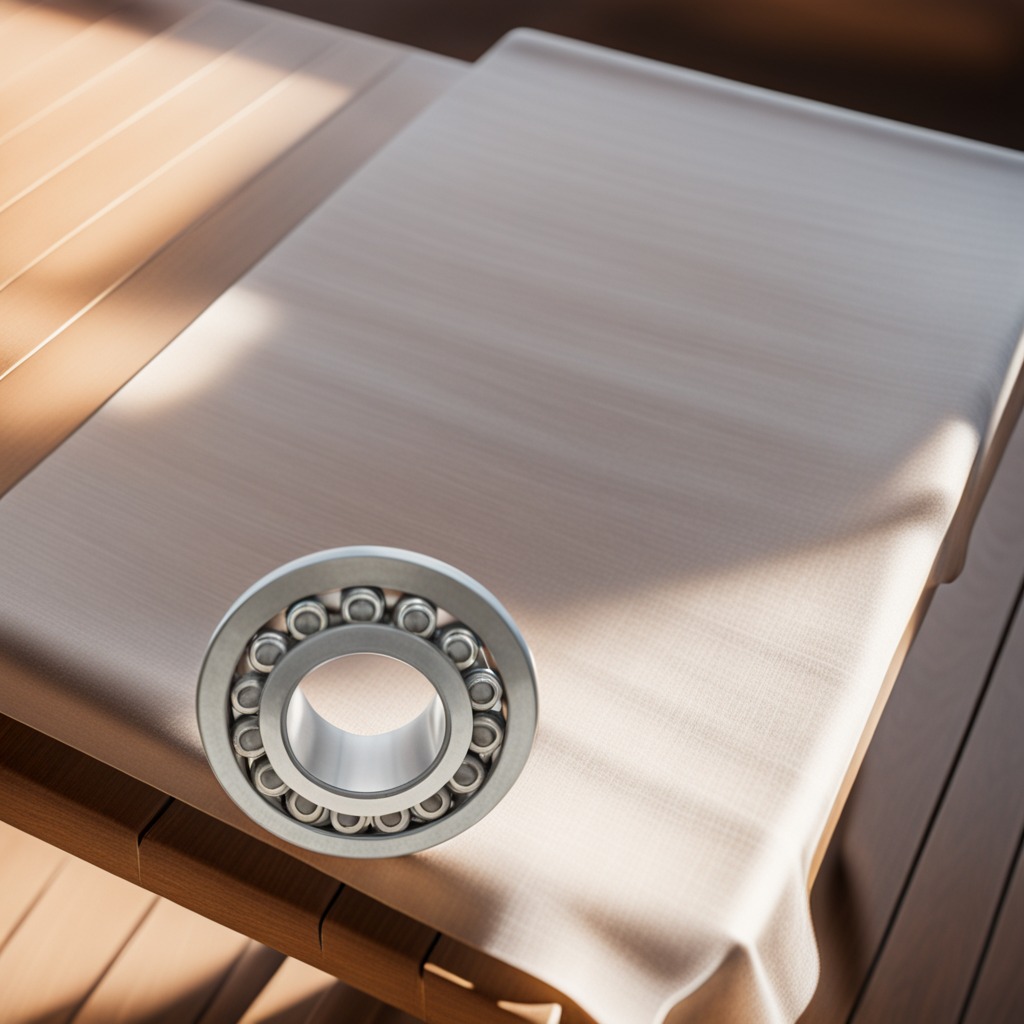
A metal ball bearing is lying on the wooden table.